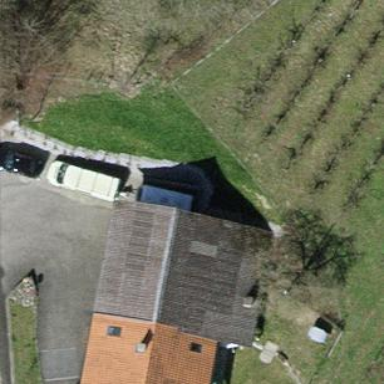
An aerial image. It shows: Farm building with gabled roof.